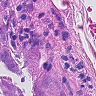
Metastatic tissue present: yes